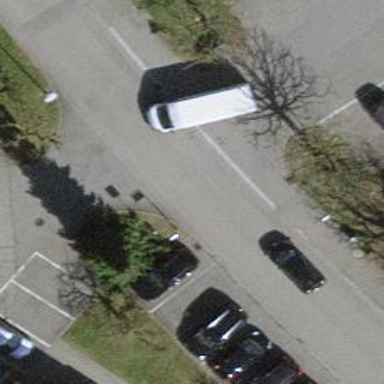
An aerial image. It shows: Bus stop with stop position for public transport.